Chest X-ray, PA view. Patient: 47 years old, sex F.
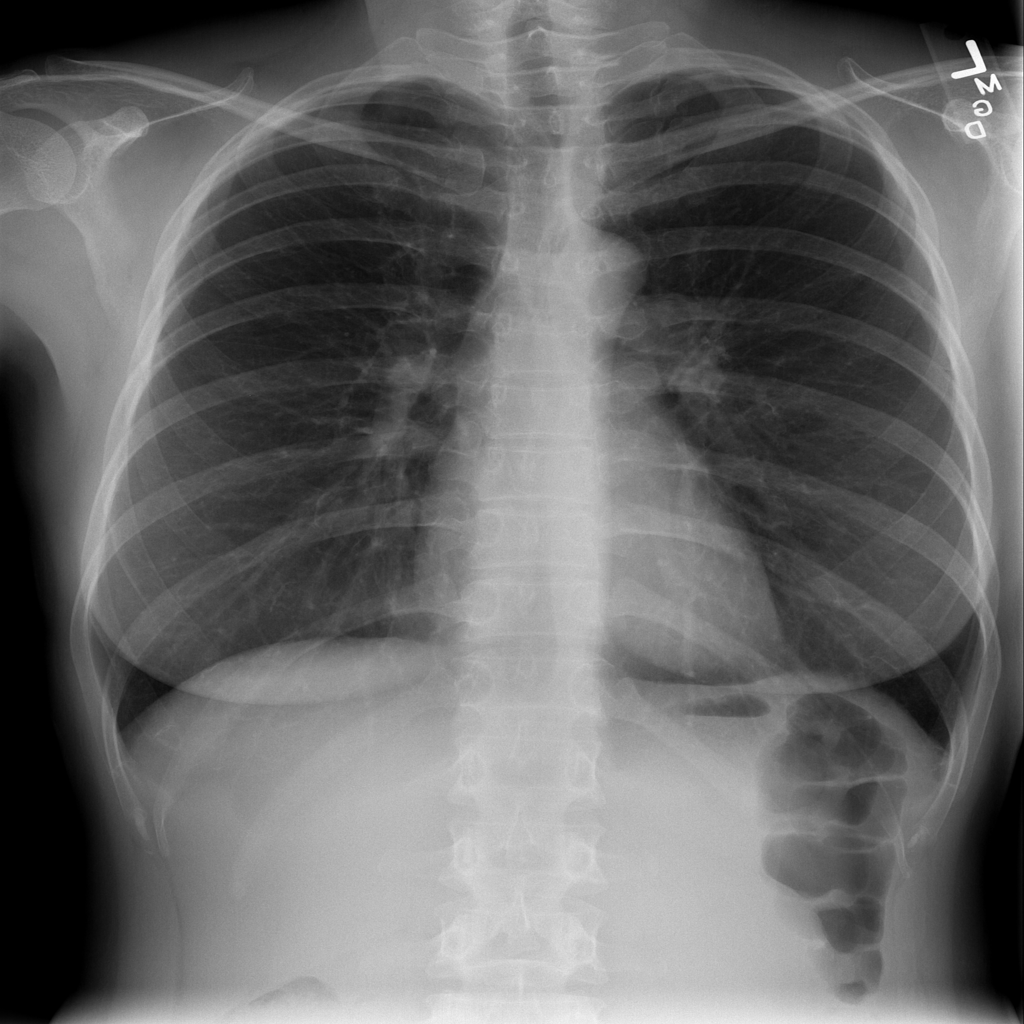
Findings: No Finding